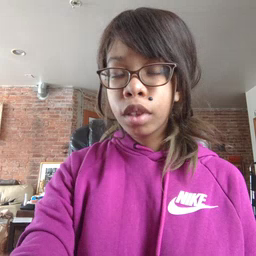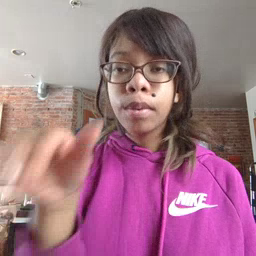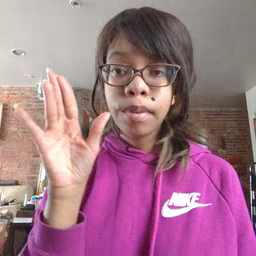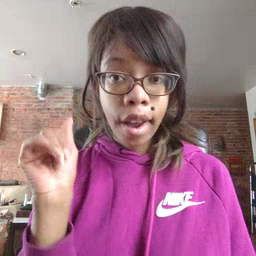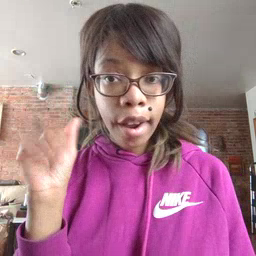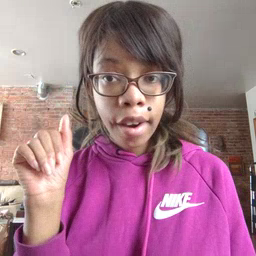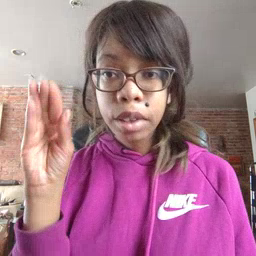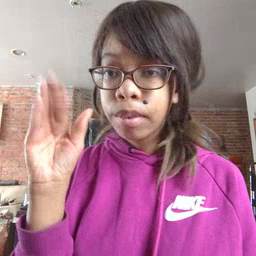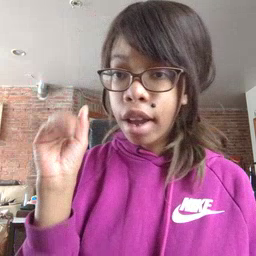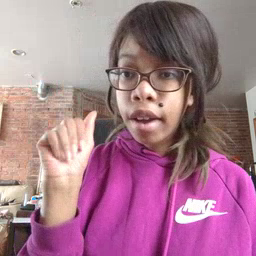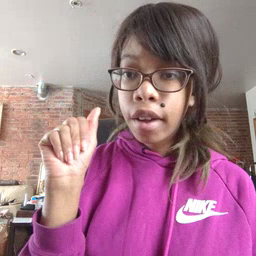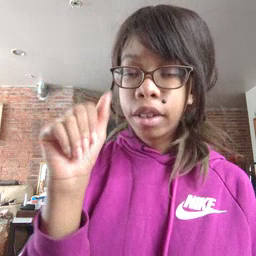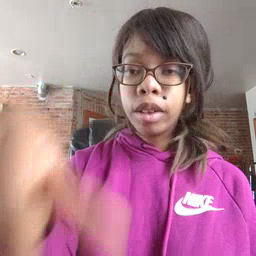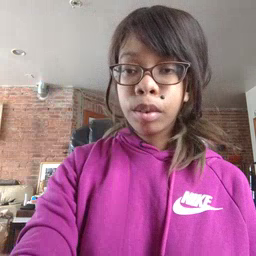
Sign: bye